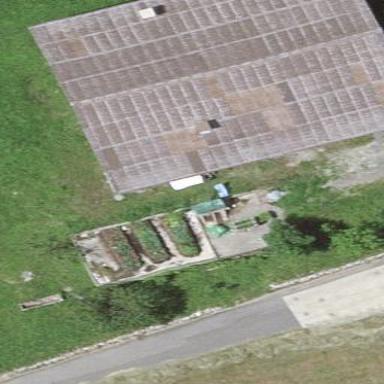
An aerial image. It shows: Farm auxiliary building.